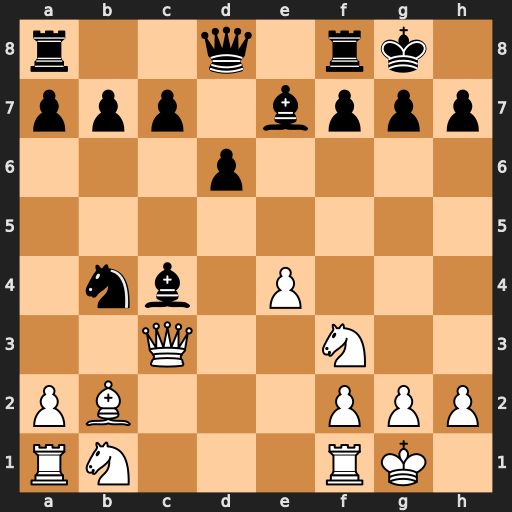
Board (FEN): r2q1rk1/ppp1bppp/3p4/8/1nb1P3/2Q2N2/PB3PPP/RN3RK1
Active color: w
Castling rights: -
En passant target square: -
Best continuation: Qxg7#